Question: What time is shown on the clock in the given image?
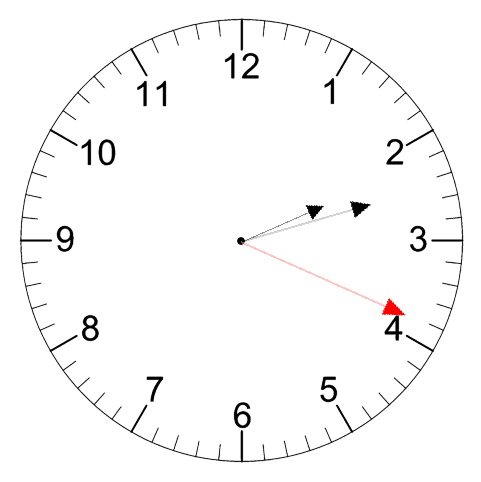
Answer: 02:12:19